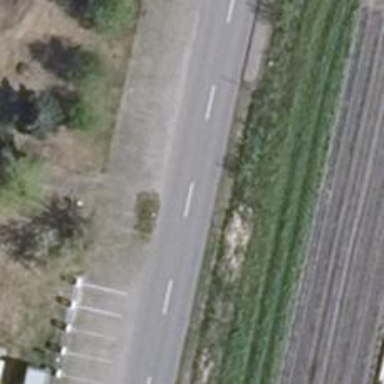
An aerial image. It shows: Unclassified road with asphalt surface.